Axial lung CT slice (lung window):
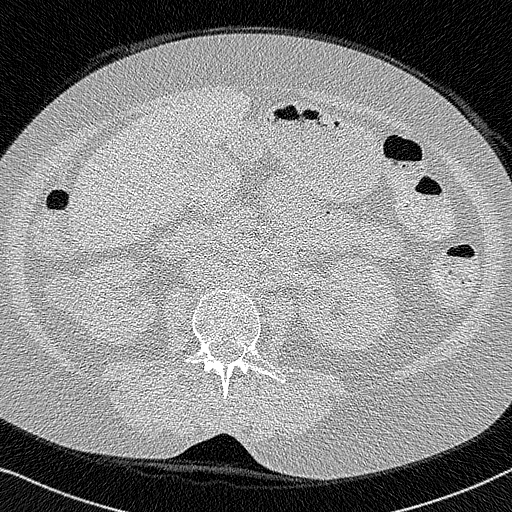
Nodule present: no